Aerial crown-view tile of a tropical tree (Barro Colorado Island, Panama), acquired 20250217:
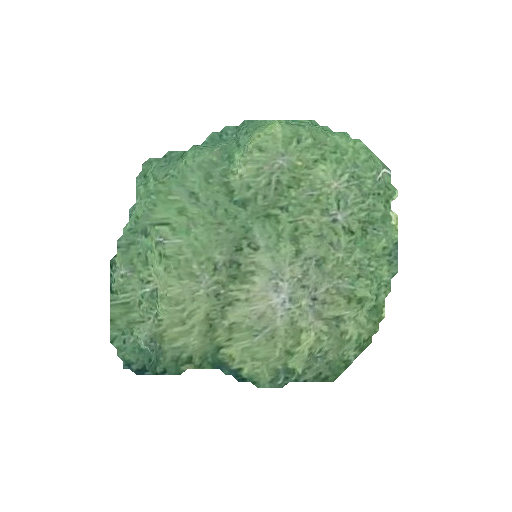
Species: Quararibea asterolepis
GBIF accepted scientific name: Quararibea asterolepis
Crown area: 92.107 m²